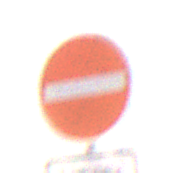
Verkehrszeichen: VerbotDerEinfahrt
Zusatzzeichen unten: BesondereFahrzeugeUndTransportgueter2
Umgebung: Outdoor, Nature
Tageszeit: MorningAfternoon
Wetter: Overcast
Licht: Natural
Jahreszeit: NotSpecified
Kontrast: LowContrast